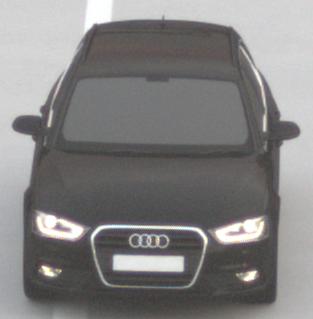
Make: Audi
Model: A4 Avant 1.8 TFSI
Detailed model: A4 (B8) Avant
Model produced from: 2012/02
Model produced until: 2015/04
Doors: 5
Color: black
Road condition: dry road
Daytime: sunrise or sunset
Contrast: low contrast